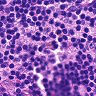
Metastatic tissue present: no